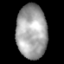
Tissue: lung
Cell type: Epithelial cells
Senescence score: 0.2249
Nuclear area (px): 1609
Mean DAPI intensity: 162.009